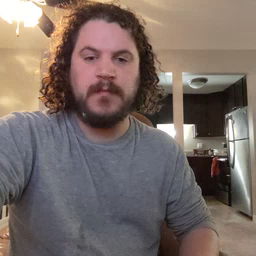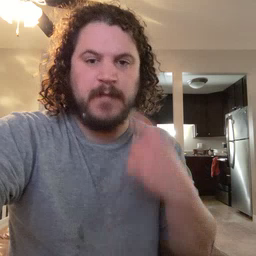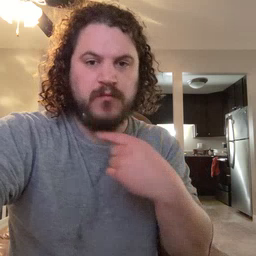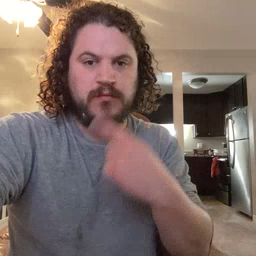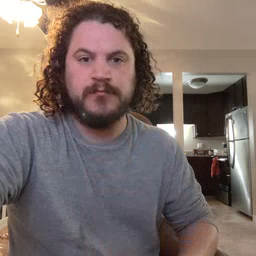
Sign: mouth